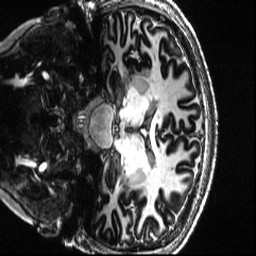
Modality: T1w
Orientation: coronal
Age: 28
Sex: female
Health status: healthy
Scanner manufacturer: siemens
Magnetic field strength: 7 T
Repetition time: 4.3 s
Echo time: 0.00227 s